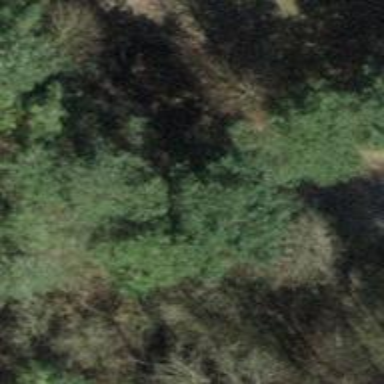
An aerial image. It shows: Single tag "natural: tree."